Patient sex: M
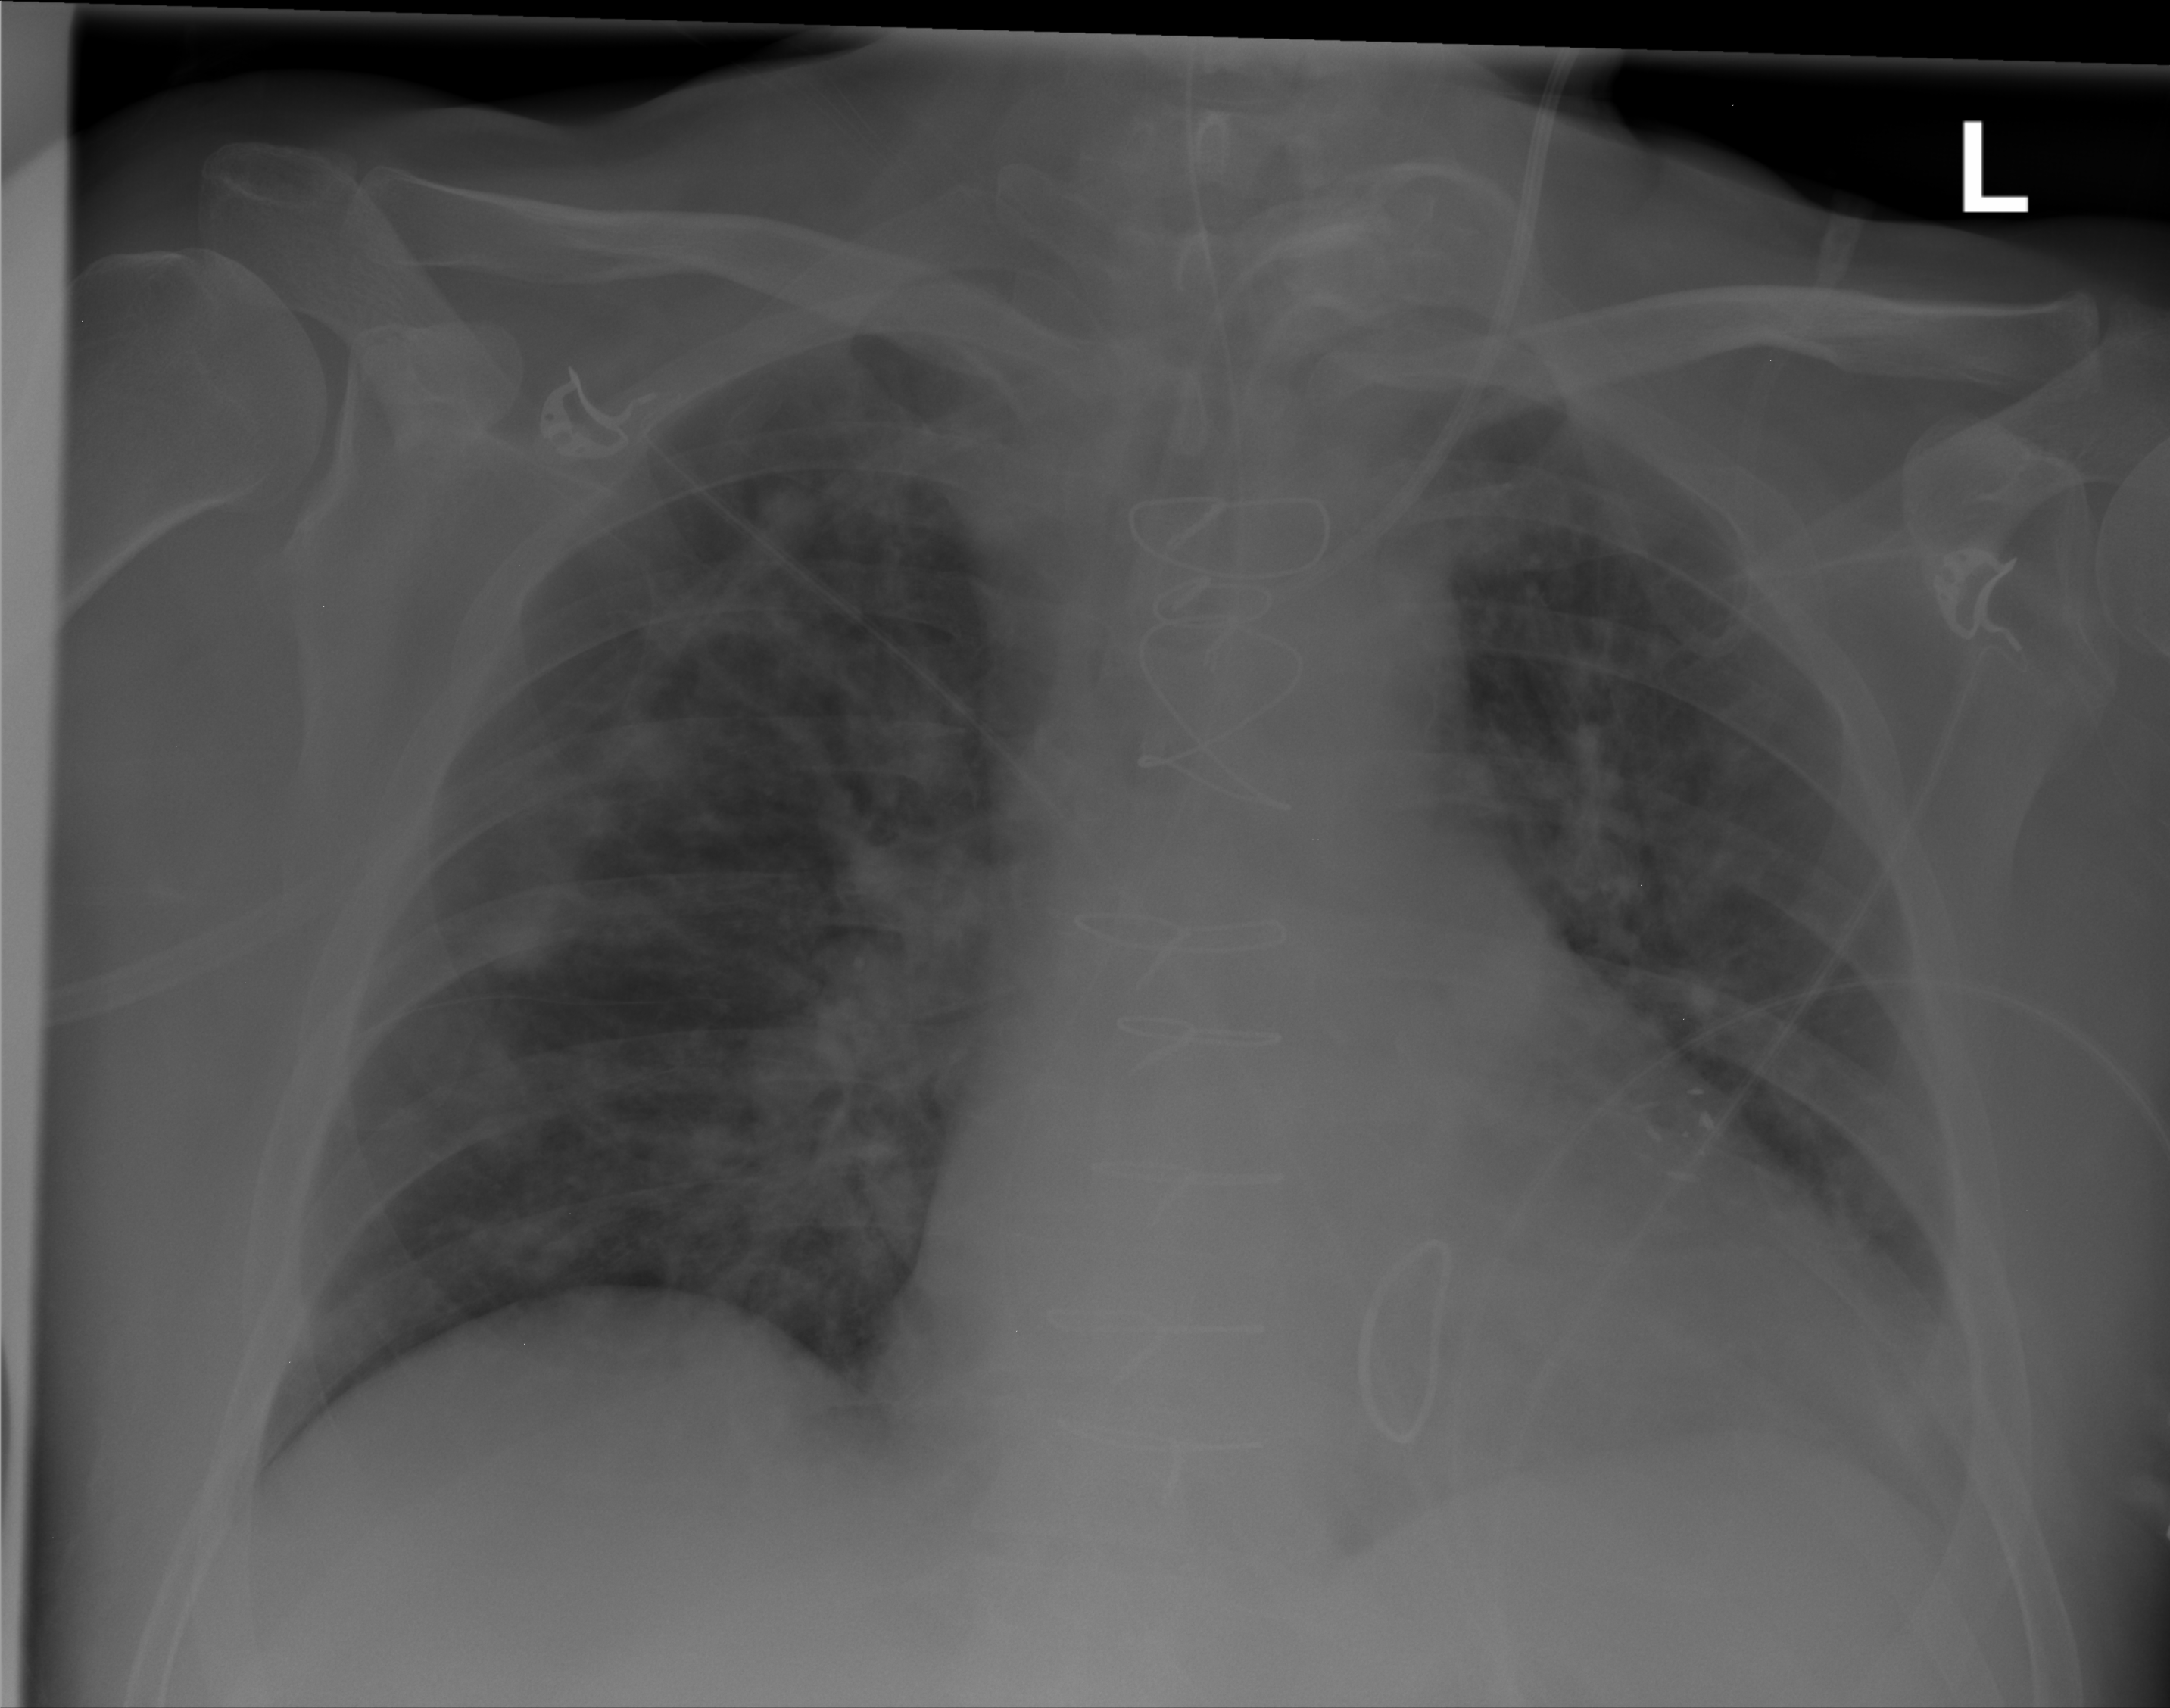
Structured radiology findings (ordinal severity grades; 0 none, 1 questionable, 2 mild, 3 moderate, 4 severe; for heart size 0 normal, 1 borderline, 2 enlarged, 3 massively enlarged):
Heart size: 2
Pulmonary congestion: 1
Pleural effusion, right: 0
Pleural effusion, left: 0
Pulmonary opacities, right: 2
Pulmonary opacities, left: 0
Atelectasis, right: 0
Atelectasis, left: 2